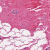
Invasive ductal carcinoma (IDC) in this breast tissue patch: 0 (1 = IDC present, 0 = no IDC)